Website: home-depot
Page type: payment
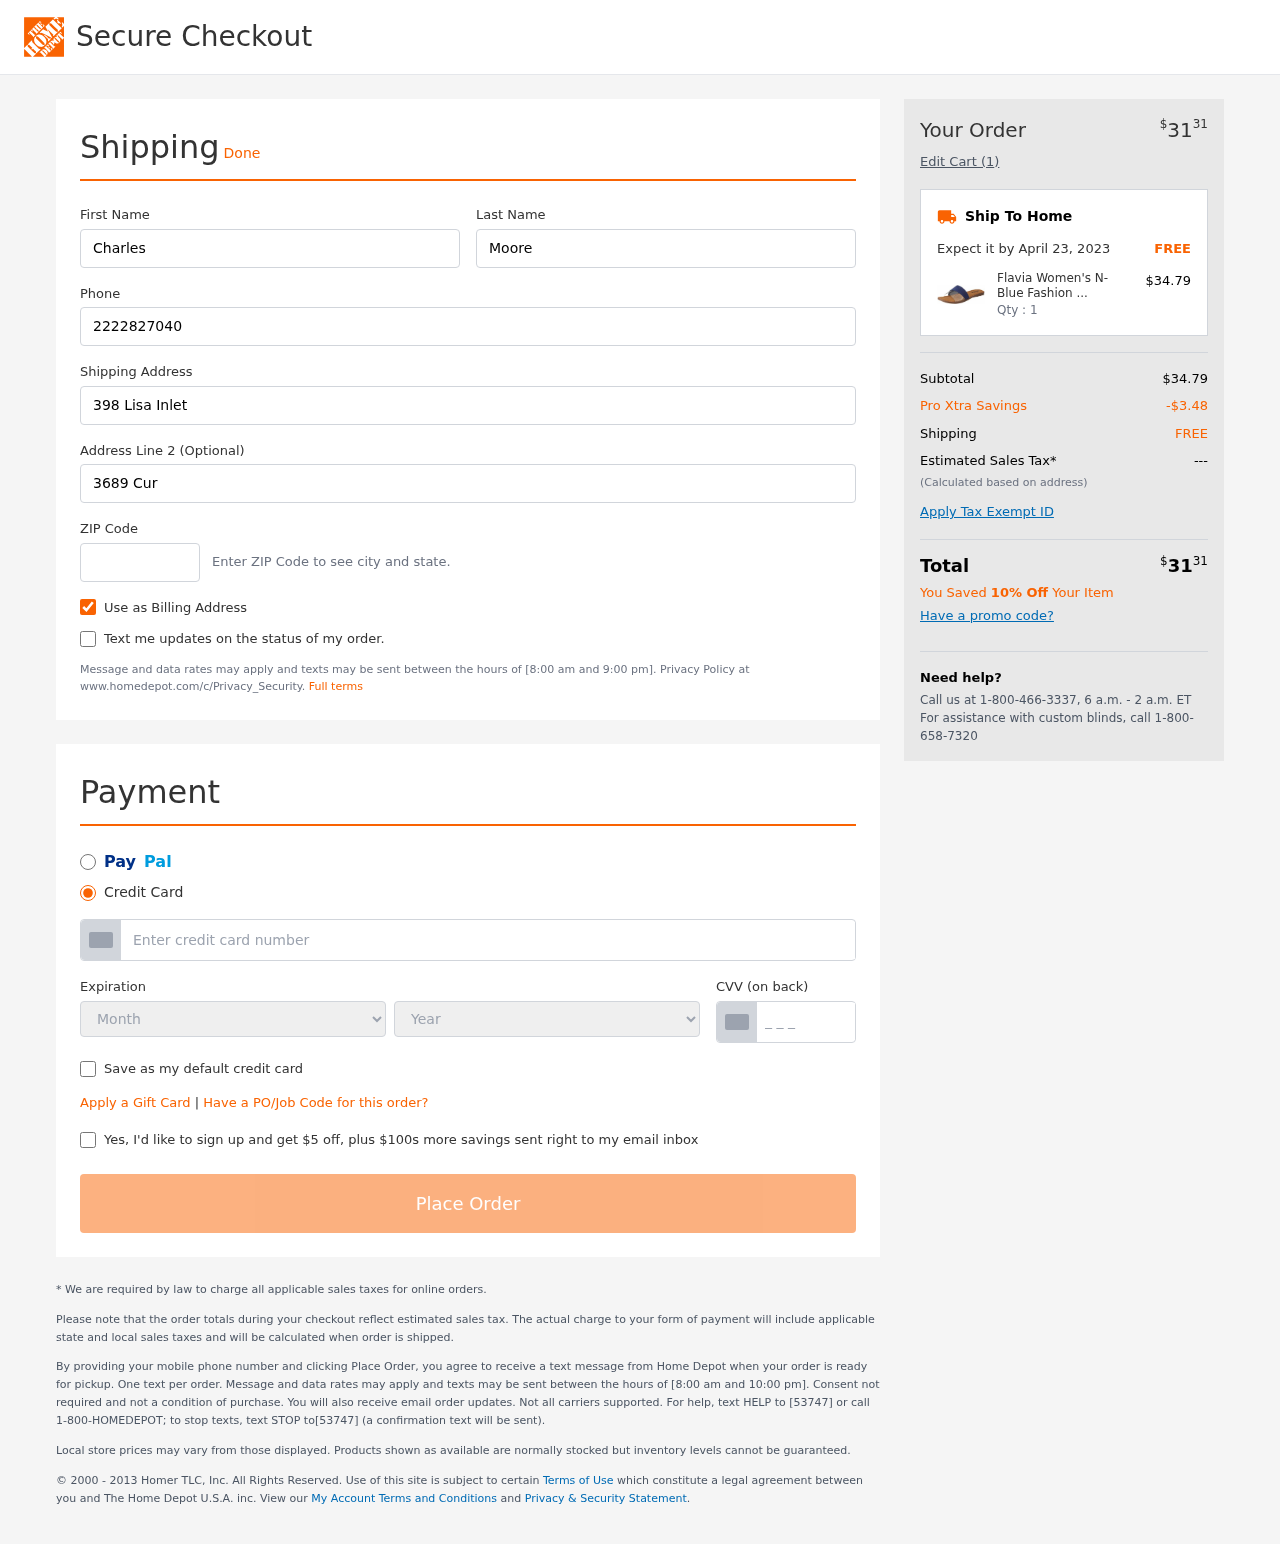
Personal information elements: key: PII_CARD_CVV
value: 697
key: PII_CARD_EXPIRY_MONTH
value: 09
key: PII_CARD_EXPIRY_YEAR
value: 30
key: PII_CARD_NUMBER
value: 4226 2531 3805 9493
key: PII_FIRSTNAME
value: Charles
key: PII_LASTNAME
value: Moore
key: PII_PHONE
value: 2222827040
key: PII_POSTCODE
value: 43465
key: PII_STREET
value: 398 Lisa Inlet
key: PII_STREET2
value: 3689 Curtis Alley
Product elements: key: PRODUCT1_NAME
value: Flavia Women's N-Blue Fashion Slippers-7 UK (39 EU) (8 US) (FL/246/NVY-BLU)
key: PRODUCT1_PRICE
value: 34.79
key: PRODUCT1_QUANTITY
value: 1
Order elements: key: ORDER_TOTAL
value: $3131
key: ORDER_NUM_ITEMS
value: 1
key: ORDER_DELIVERY_DATE
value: April 23, 2023
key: ORDER_SUBTOTAL
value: $34.79
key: ORDER_DISCOUNT
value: -$3.48
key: ORDER_SHIPPING_COST
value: FREE